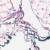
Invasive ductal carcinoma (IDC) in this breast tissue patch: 0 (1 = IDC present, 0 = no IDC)